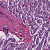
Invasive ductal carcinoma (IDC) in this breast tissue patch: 1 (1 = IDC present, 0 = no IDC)